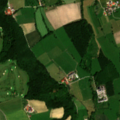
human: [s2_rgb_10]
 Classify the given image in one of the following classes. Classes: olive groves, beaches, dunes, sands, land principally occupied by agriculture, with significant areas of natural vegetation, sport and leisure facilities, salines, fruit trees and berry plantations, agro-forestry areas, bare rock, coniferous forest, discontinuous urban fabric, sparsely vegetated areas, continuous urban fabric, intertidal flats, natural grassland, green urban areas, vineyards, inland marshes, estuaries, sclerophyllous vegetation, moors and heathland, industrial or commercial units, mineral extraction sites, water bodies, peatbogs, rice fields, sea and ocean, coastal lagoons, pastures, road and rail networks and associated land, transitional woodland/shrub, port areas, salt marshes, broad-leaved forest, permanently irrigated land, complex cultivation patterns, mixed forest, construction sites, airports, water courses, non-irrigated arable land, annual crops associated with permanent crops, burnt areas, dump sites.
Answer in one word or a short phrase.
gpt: sport and leisure facilities, non-irrigated arable land, pastures, land principally occupied by agriculture, with significant areas of natural vegetation, mixed forest